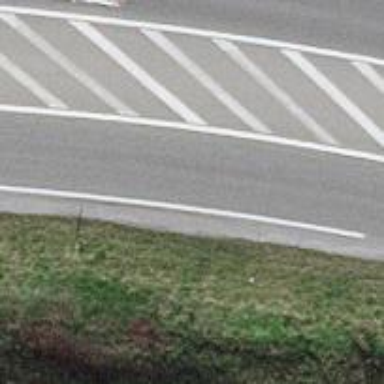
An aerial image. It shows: Primary road with asphalt surface.